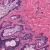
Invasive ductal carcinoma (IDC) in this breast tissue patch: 0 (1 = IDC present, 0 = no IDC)